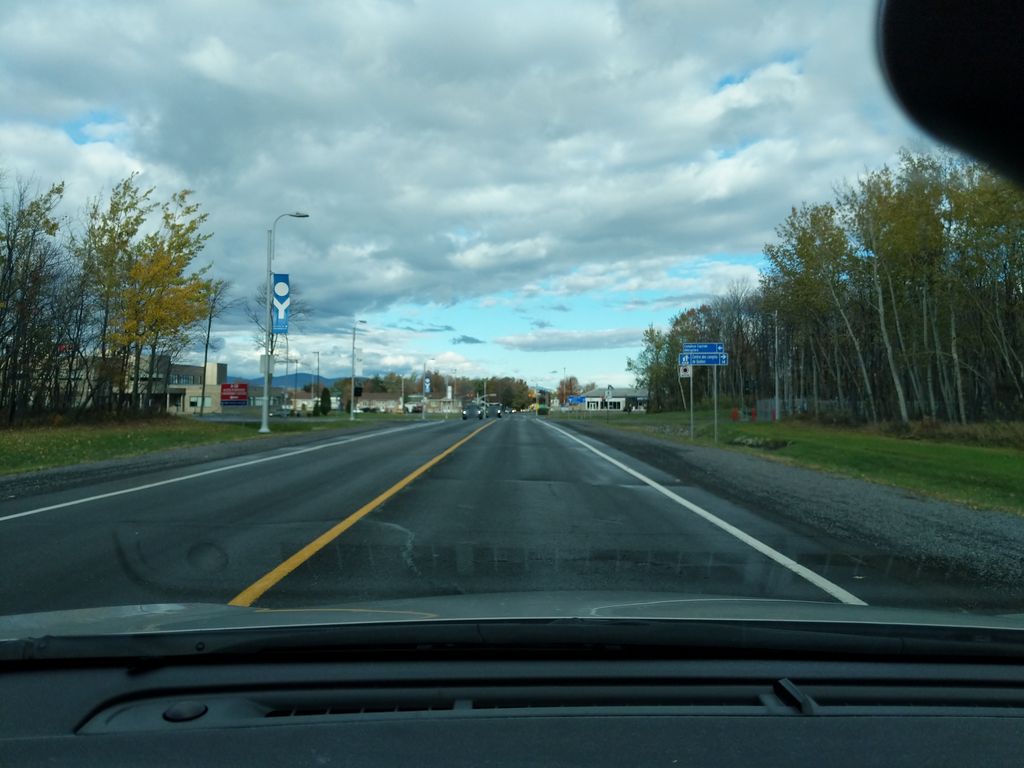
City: quebec_city